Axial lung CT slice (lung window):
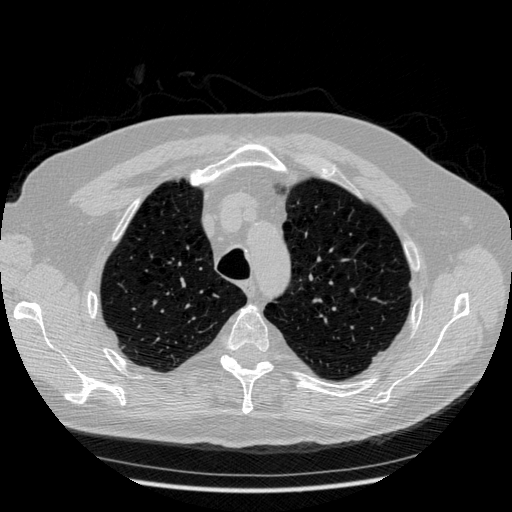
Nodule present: no